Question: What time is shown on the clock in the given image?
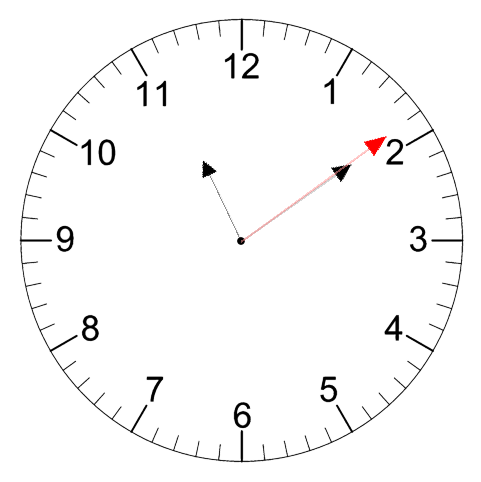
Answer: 11:09:09